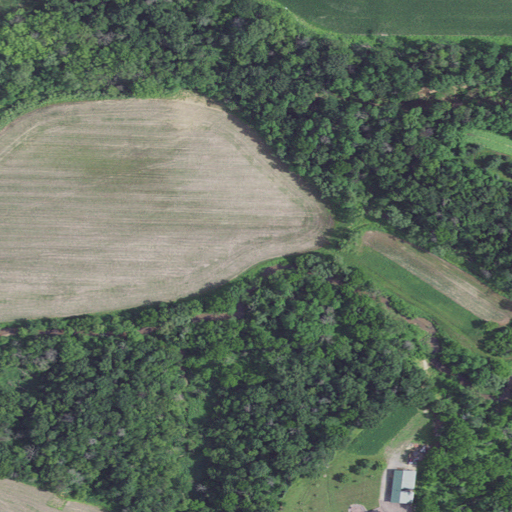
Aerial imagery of valley in Wisconsin named French Valley containing deciduous forest, cultivated crops, woody wetlands, mixed forest, and open development